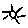
Label: sun